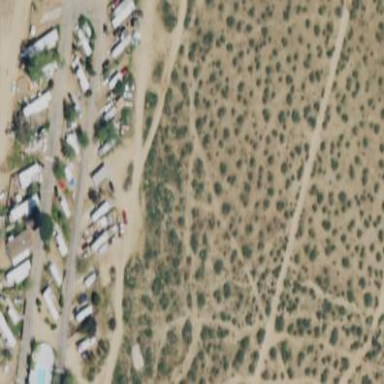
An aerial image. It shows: Caravan site for tourism.